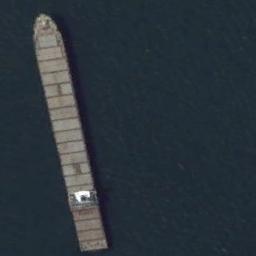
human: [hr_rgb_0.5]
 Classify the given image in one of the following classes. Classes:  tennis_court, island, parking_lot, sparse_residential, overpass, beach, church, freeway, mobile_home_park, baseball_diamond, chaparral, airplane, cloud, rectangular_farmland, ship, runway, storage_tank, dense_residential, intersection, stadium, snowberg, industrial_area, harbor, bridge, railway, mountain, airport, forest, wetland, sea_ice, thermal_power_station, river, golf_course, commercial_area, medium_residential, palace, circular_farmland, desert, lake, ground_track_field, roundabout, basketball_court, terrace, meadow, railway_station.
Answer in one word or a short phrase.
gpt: ship